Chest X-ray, AP view. Patient: 71 years old, sex M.
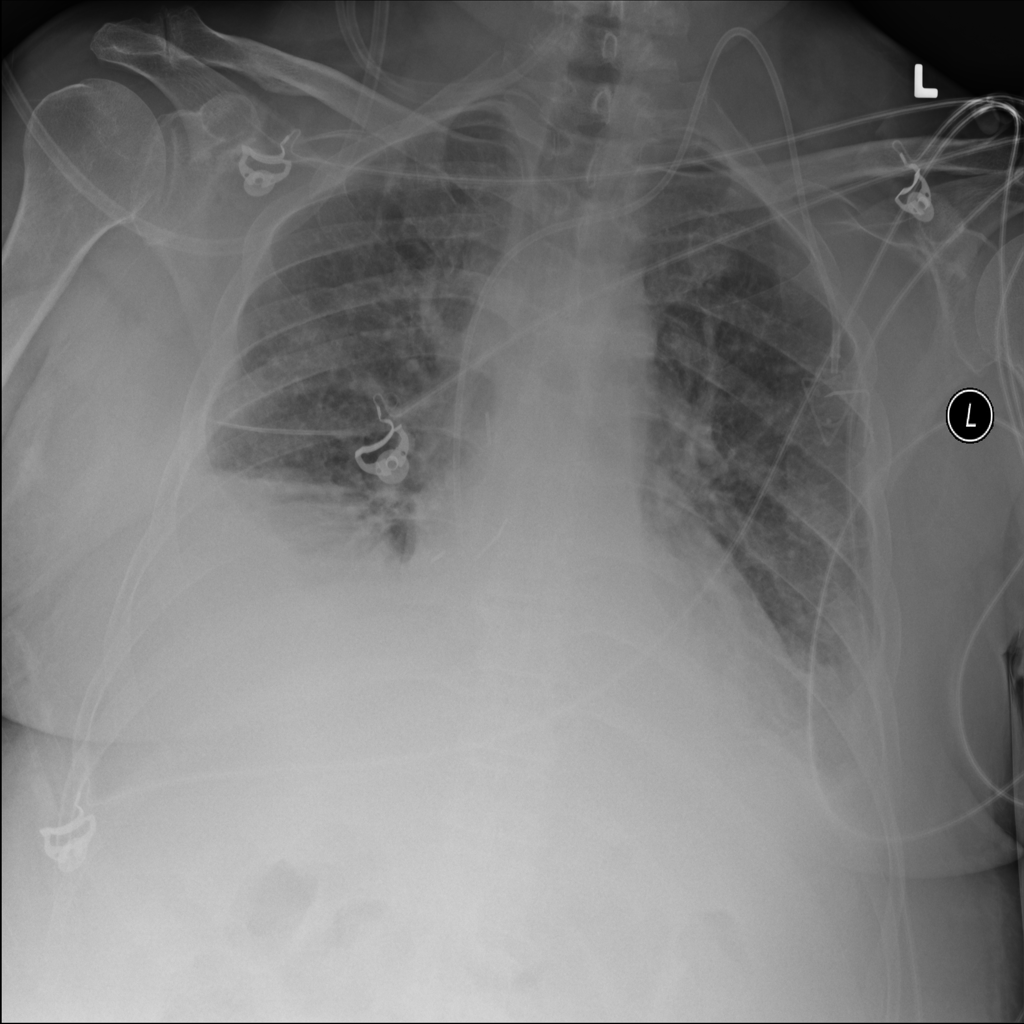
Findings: Effusion, Infiltration